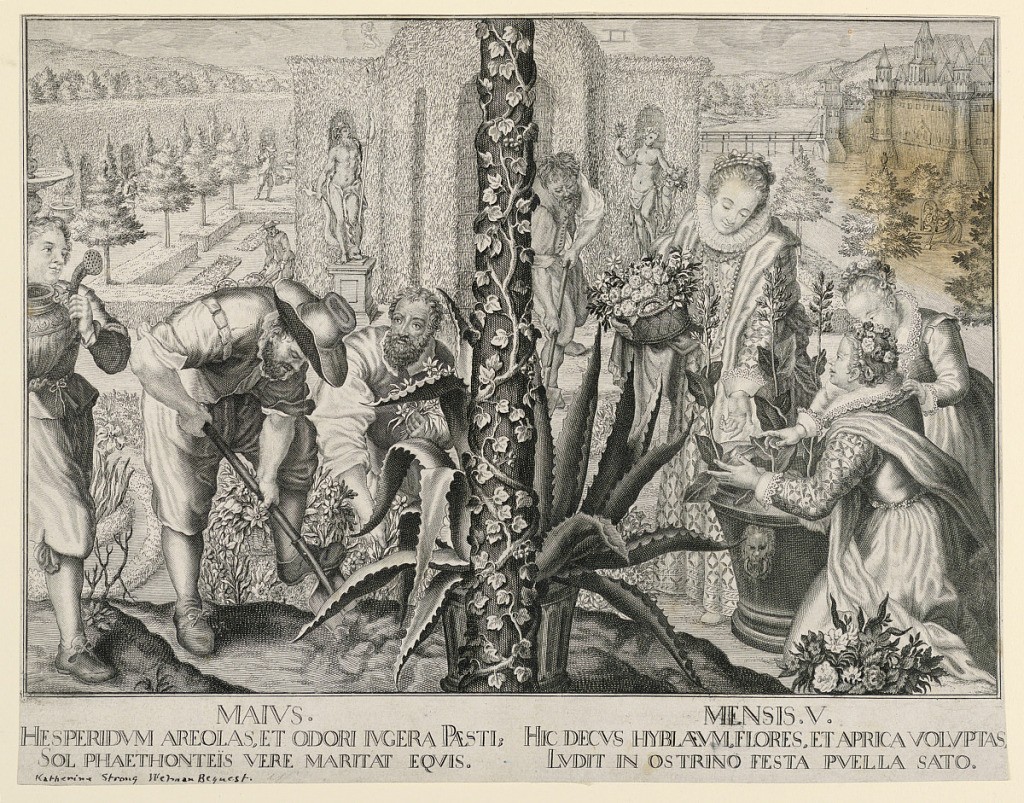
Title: The Month of May
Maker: Karl Gustav Amling, German, 1651 - 1702
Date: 1695-1701
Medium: Engraving on paper
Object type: Print
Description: From a series of the months, after tapestries in Munich by Peter Candid. Figures of gardeners, left and ladies gathering flowers, right, scene divided by an ivy-grown pole in center. Garden setting.